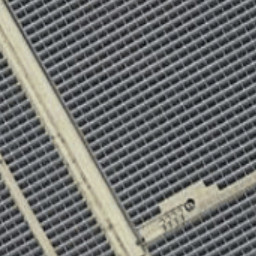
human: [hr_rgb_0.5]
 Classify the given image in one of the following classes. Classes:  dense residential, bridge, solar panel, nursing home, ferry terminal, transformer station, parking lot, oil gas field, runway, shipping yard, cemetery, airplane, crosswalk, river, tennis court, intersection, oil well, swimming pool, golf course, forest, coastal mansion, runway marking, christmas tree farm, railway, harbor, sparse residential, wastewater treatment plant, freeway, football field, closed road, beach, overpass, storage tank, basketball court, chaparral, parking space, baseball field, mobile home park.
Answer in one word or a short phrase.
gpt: solar panel